Question: When I select dates and apply the filter, the startDate and endDate both are objects and i can't seem to be able to get the selected days.
I have already tried to select the attributes inside of the object, but it doesn't give me a good date.
I have the following code:
CONTROLLER
'''
$scope.datePicker = {
date: {startDate: null, endDate: null},
options: {
maxSpan: {
days: 31
},
maxDate: moment(),
locale: {
separator: ' - ',
format: "D/MM/YYYY"
},
monthNames: ['Janeiro', 'Fevereiro', 'Marco', 'Abril', 'Maio', 'Junho', 'Julho', 'Agosto', 'Setembro',
'Outubro', 'Novembro', 'Dezembro'
]
}
};
'''
HTML
'''
<input class="filter-select date-picker" type="text"
date-range-picker
options="datePicker.options"
max="datePicker.options.maxDate"
ranges="datePicker.opstions.maxSpan.days"
ng-model="datePicker.date" />
'''
I also have a watcher that logged the following image:

Does anyone knows how to get the the startDate and endDate values as a simple string or a Date format?
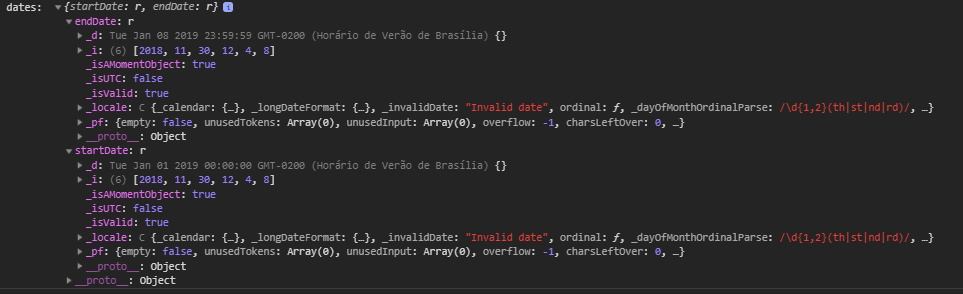
Answer: You can use <URL> to get the date with the format you expect.
For Example:
'''
let startDate = moment($scope.datePicker.date.startDate).format("DD-MM-YYYY");
let endDate = moment($scope.datePicker.date.startDate).format("DD-MM-YYYY");
'''
To know about various date formats you can check this on <URL>